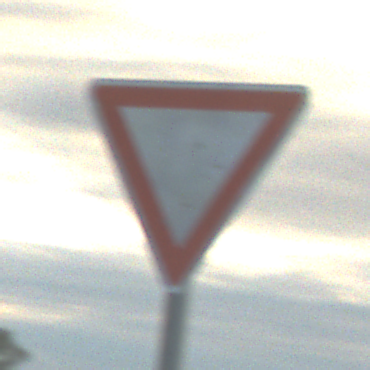
Verkehrszeichen: VorfahrtGewaehren
Umgebung: Outdoor, RoadRail
Tageszeit: SunriseSunset
Wetter: PartlyCloudy
Licht: Natural
Jahreszeit: NotSpecified
Kontrast: MediumContrast